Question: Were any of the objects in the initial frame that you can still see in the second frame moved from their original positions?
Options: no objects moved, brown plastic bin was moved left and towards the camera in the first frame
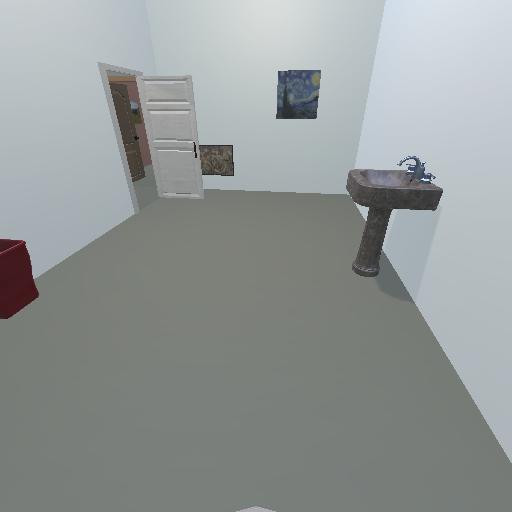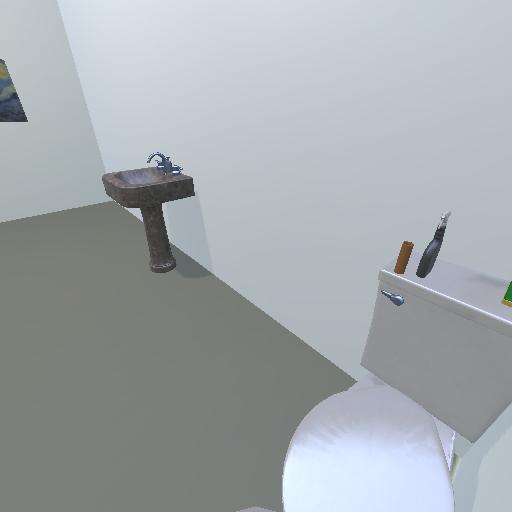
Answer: no objects moved